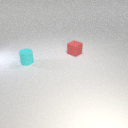
small red rubber cube behind small cyan rubber cylinder